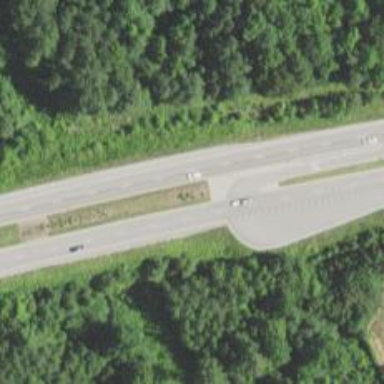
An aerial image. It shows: Trunk link highway.